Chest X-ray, PA view. Patient: 77 years old, sex M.
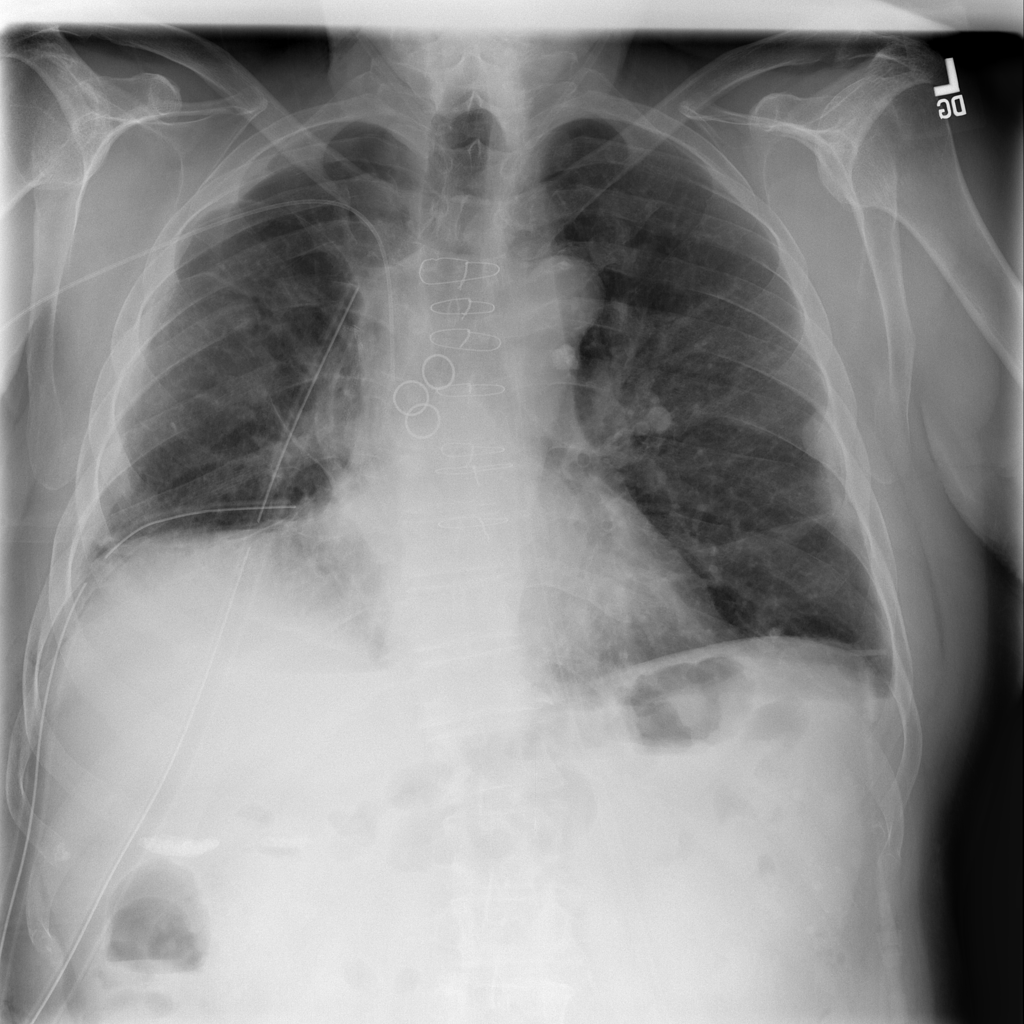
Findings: No Finding